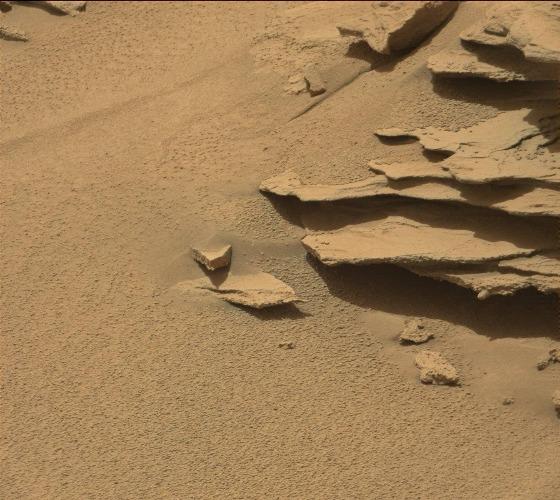
Terrain classes present: Bedrock, Gravel / Sand / Soil, Rock, Shadow